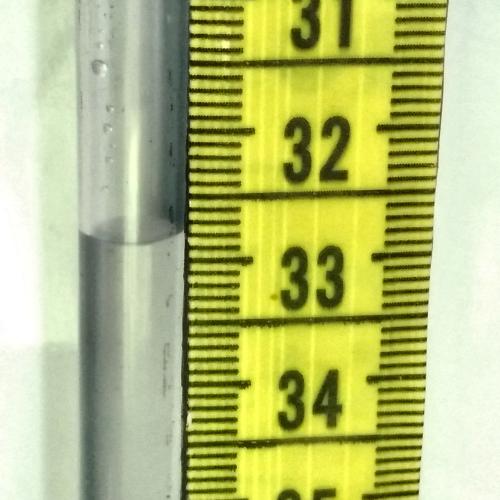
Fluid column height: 32.8 cm